Interaction volume radius: 10 \u00c5
Interaction volume height: 20 \u00c5
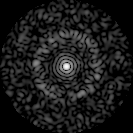
Disorder parameter: 0.8035